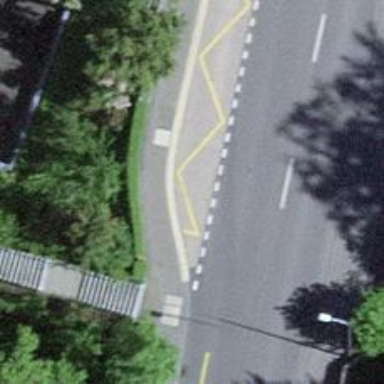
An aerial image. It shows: Platform for public transport on the road.